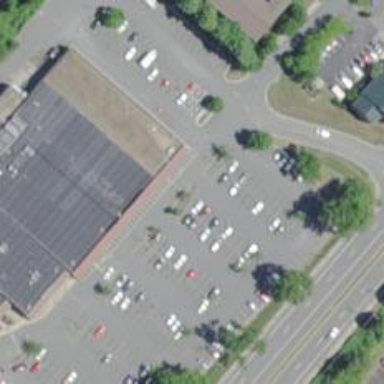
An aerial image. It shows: Parking space.